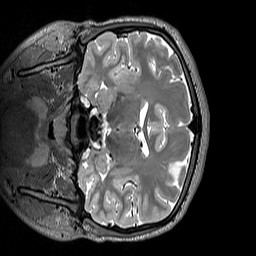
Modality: T2w
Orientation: coronal
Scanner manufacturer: siemens
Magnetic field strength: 3 T
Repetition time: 3.2 s
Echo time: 0.406 s